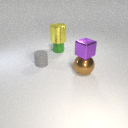
large brown metal sphere to the right of small green metal cylinder